Field crop: maize
Growth stage: 2
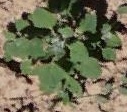
Species: chenopodium